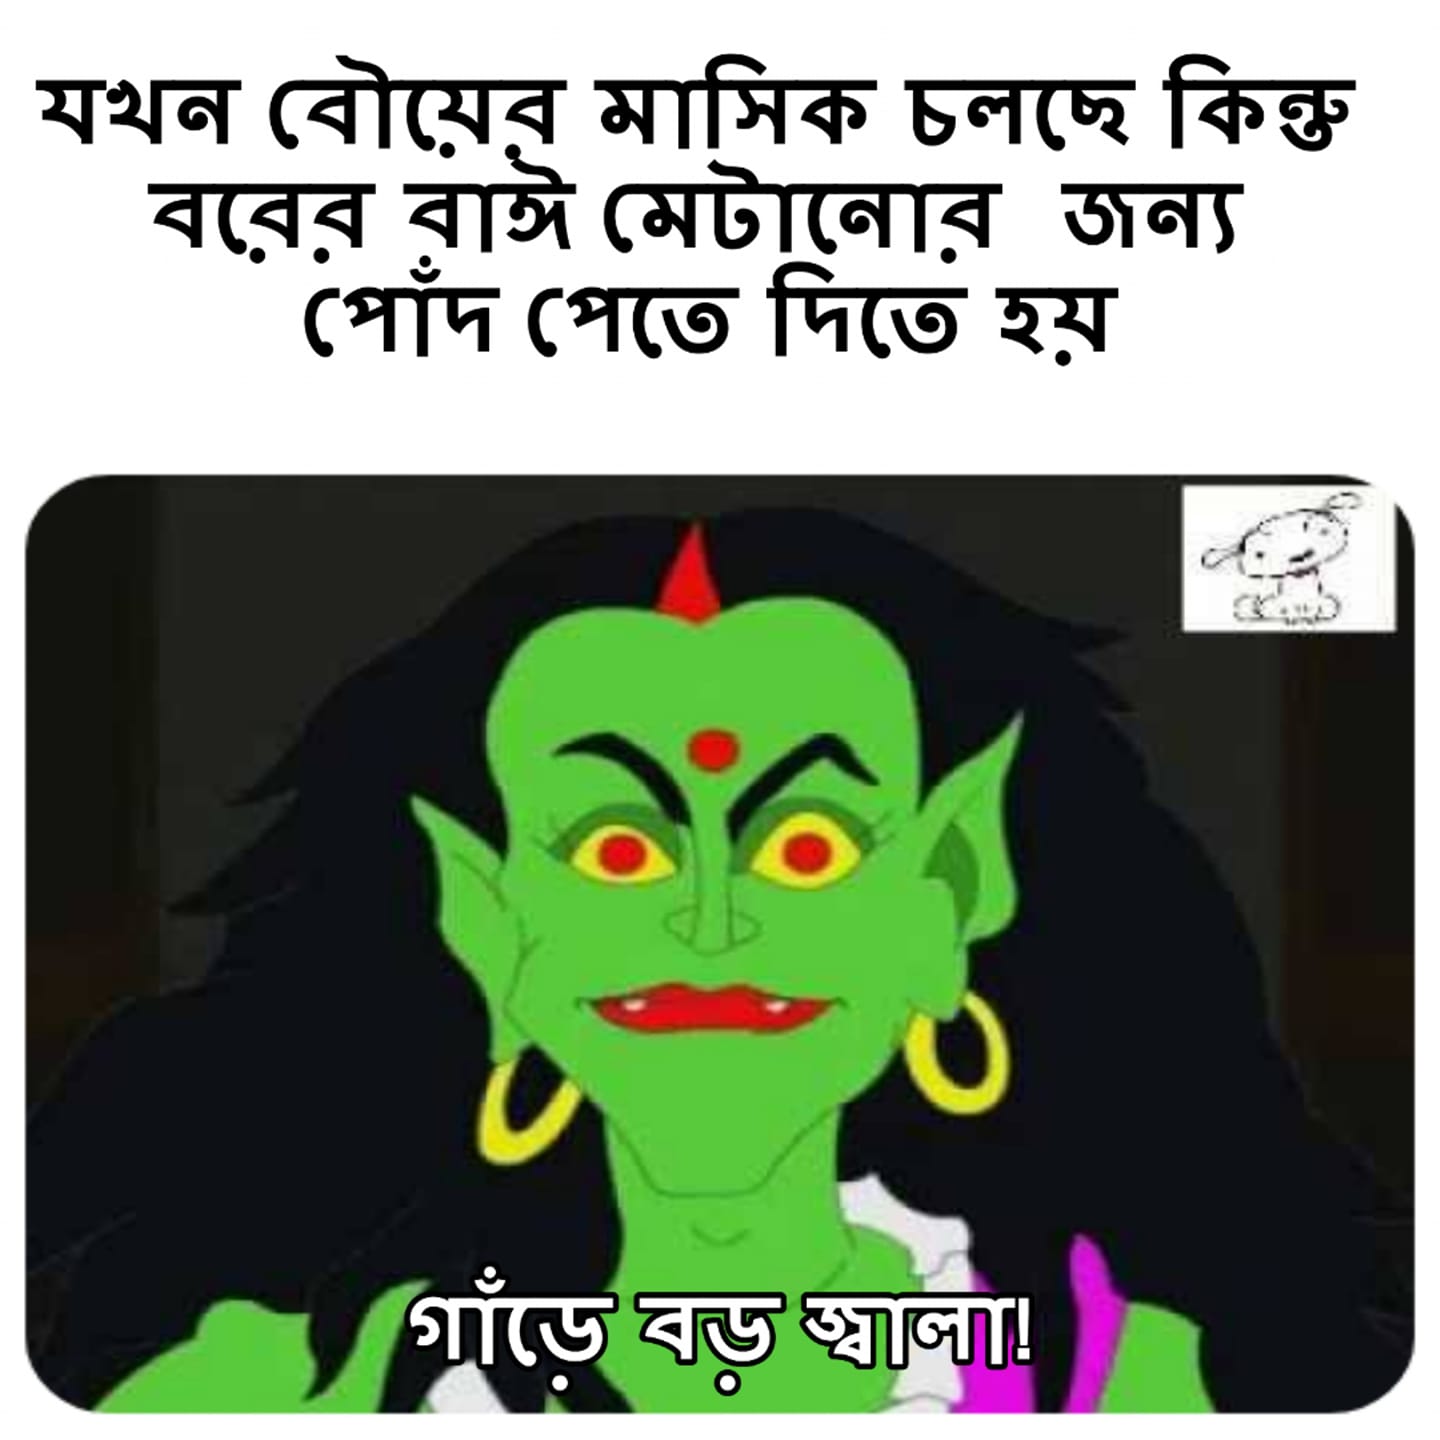
Caption: যখন বৌয়ের মাসিক চলছে কিন্তু বরের বাঈ মেটানোর জন্য পোঁদ পেতে দিতে হয়     গাঁড়ে বড় জ্বালা !
Label: hate